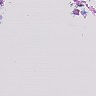
Metastatic tissue present: no